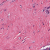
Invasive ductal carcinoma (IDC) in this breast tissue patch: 0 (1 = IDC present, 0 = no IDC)